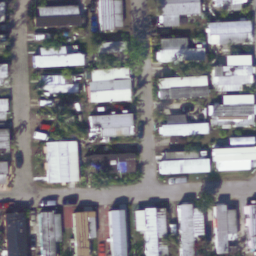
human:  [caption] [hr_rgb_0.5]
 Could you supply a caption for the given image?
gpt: Many mobile homes are closed to each other in the mobile home park .

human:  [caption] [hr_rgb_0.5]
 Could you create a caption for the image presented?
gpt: Many mobile homes arranged in lines in the mobile home park .

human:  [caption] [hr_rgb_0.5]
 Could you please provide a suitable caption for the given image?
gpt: Lots of mobile homes arranged very neatly surrounded in the mobile home park .

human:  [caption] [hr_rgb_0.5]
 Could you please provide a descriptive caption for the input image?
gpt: Many mobile homes arranged in lines in the mobile home park and some roads go through this area .

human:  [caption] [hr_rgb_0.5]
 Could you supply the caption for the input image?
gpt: Lots of mobile homes are closed to each other and some roads go through this area .